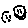
Label: smiley face